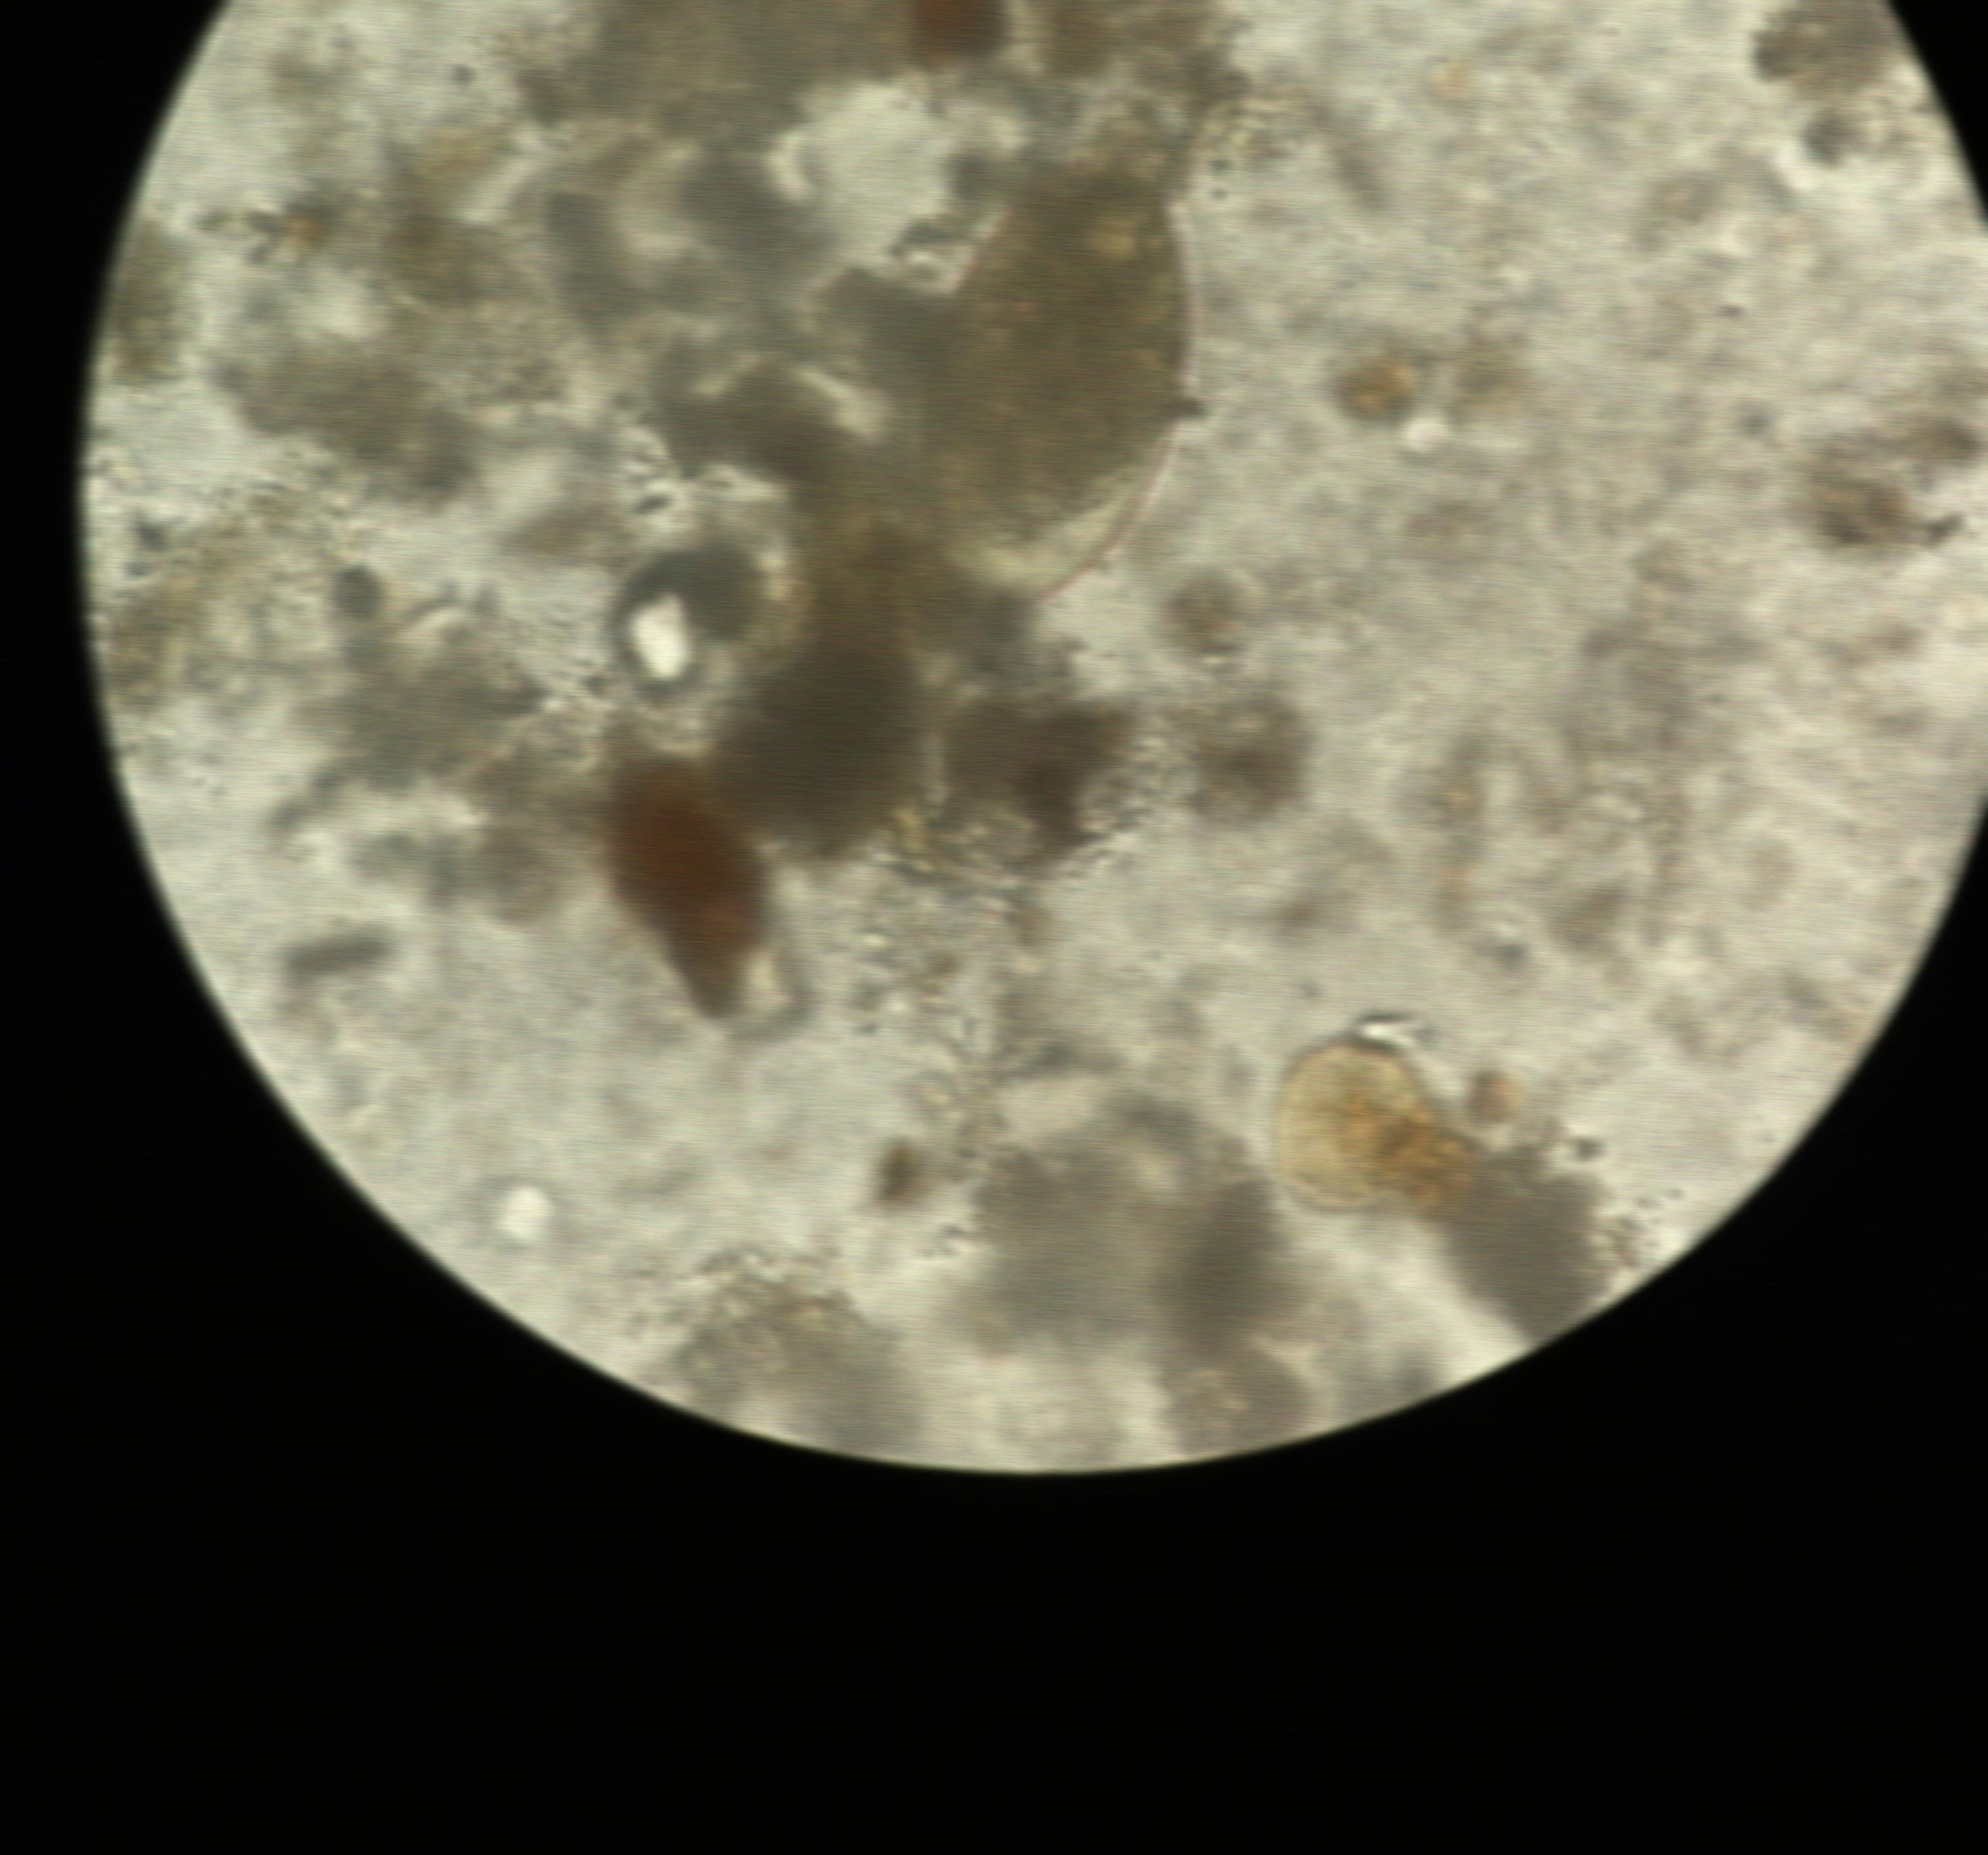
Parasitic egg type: Fasciolopsis buski